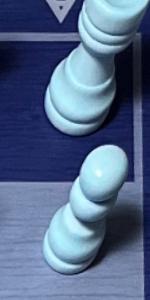
Label: Pawn_White